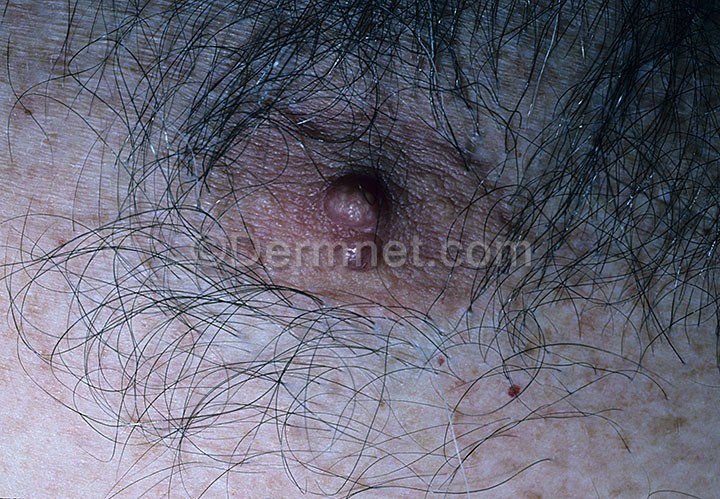
Disease: Actinic Keratosis Basal Cell Carcinoma and other Malignant Lesions